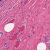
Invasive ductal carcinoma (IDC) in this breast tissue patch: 0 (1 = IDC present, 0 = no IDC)